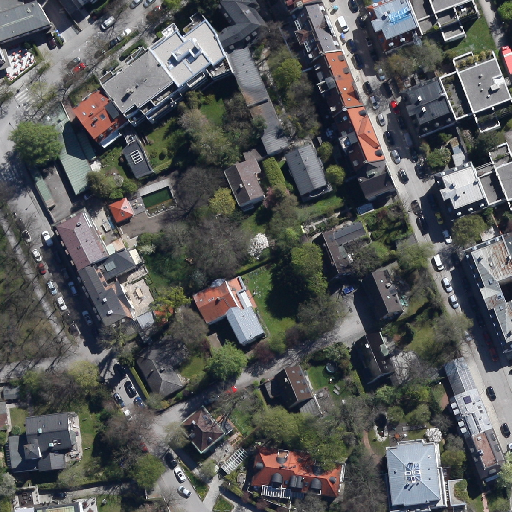
Referring expression: light-duty vehicle in the parking area